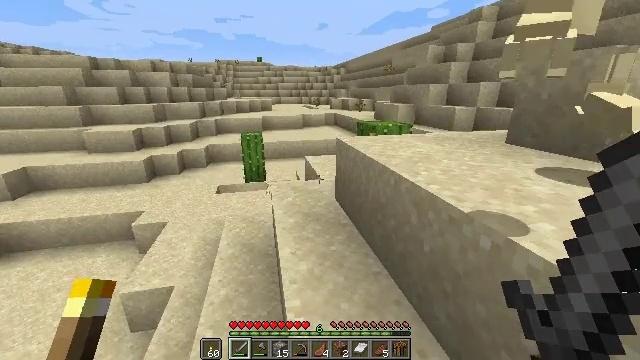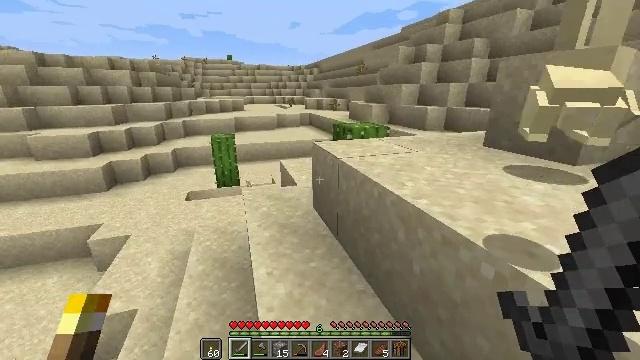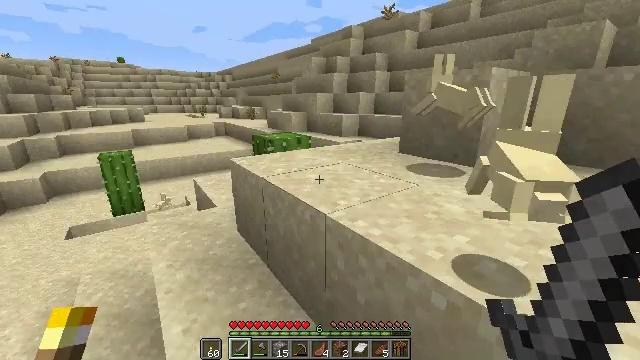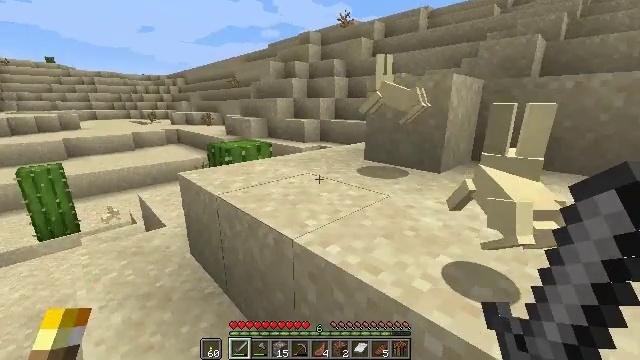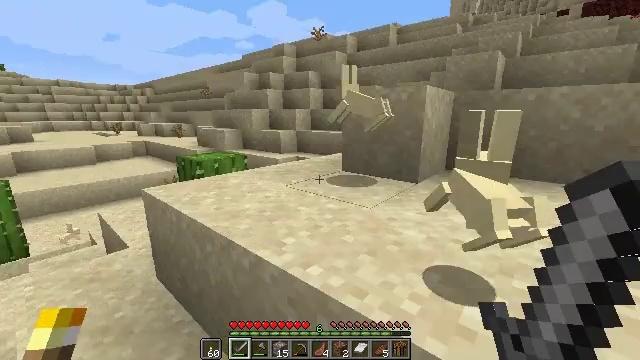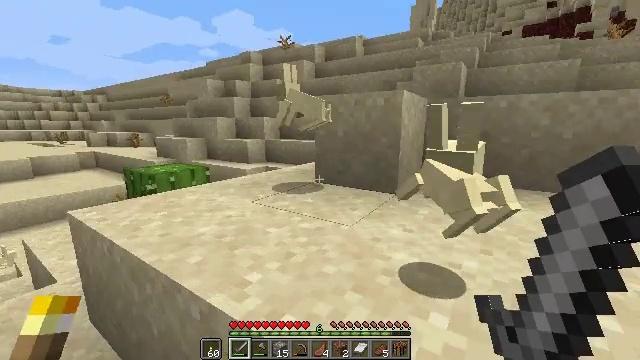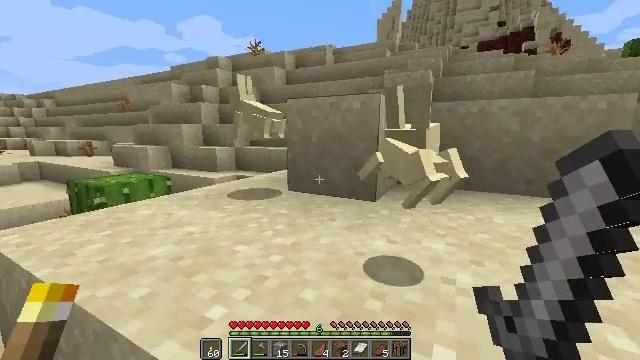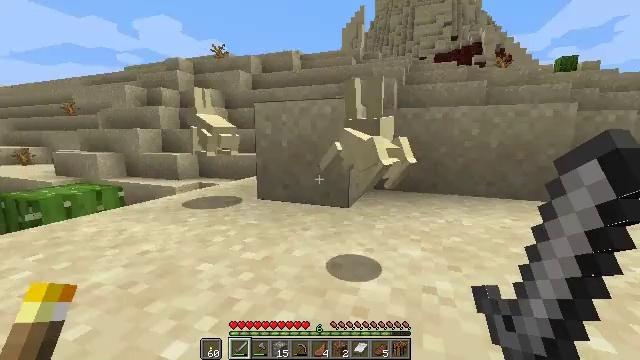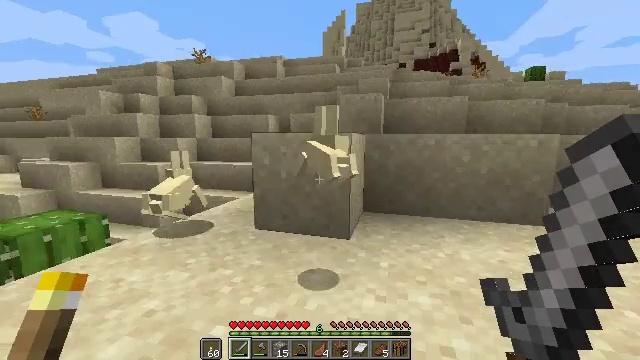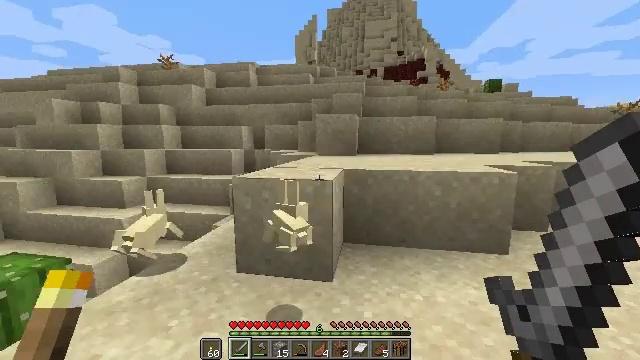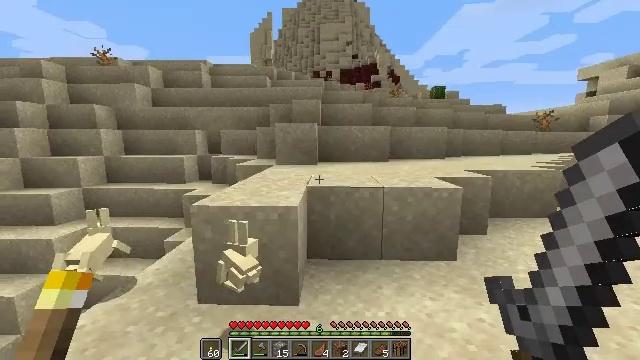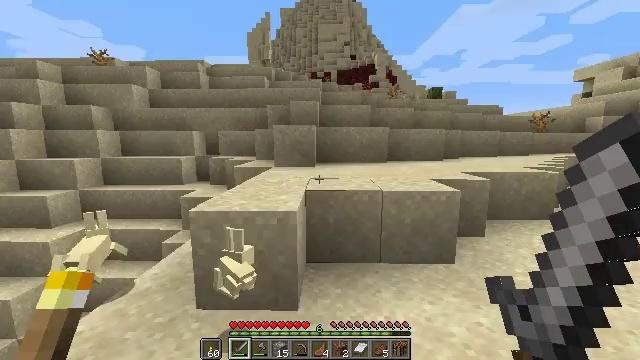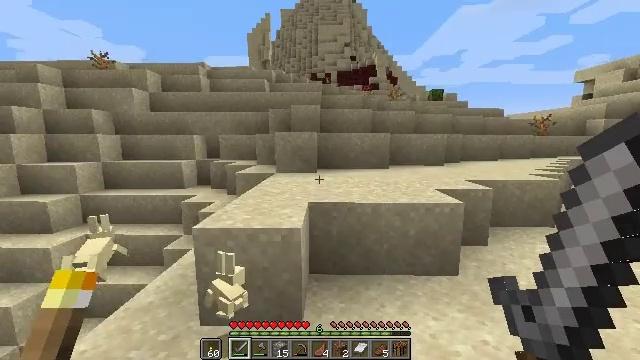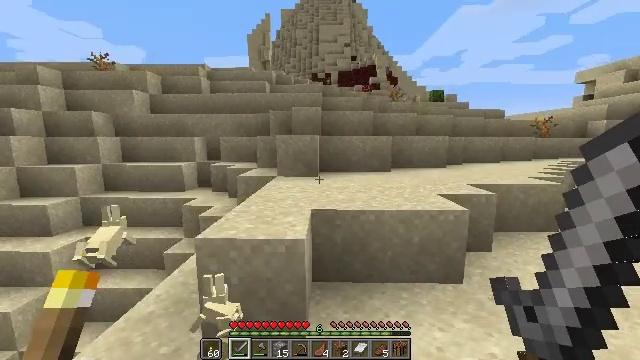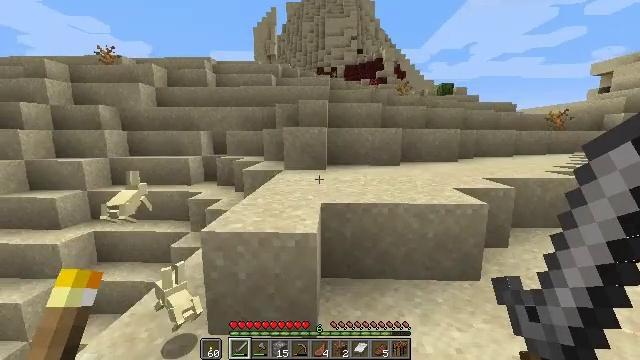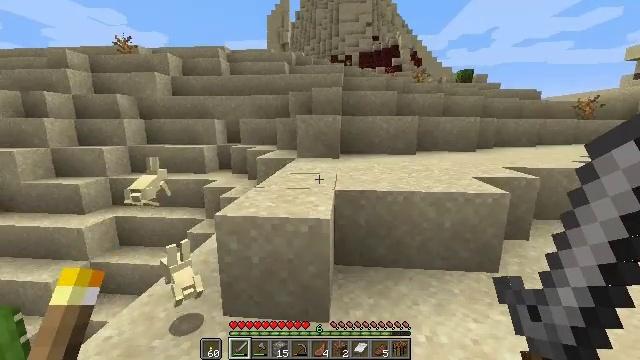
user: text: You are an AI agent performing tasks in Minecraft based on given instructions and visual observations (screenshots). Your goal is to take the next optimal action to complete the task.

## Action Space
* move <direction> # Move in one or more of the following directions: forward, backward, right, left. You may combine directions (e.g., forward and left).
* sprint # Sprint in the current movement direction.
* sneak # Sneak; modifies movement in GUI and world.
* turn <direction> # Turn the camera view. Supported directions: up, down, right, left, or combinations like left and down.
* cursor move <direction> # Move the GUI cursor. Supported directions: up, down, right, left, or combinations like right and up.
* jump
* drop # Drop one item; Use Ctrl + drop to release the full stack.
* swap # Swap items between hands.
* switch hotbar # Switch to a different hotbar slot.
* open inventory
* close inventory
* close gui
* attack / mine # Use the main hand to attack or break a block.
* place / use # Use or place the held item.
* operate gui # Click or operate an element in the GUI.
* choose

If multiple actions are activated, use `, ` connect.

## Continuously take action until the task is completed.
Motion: motion action
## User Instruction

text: Kill the rabbit.
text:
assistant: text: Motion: move forward, turn right
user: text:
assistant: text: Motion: move forward, turn right and up
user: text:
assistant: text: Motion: move forward, turn right and up
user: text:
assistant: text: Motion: move forward, turn right and up
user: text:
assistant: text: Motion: move forward, turn right and up
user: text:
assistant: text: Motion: move forward, turn right and up
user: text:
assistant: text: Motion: move forward, turn right and up
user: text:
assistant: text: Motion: move forward, turn right, jump
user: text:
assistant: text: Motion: move forward, turn right, jump
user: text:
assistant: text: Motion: move forward, turn right, jump
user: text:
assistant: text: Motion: move forward, jump
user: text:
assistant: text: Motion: move forward
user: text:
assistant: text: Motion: move forward
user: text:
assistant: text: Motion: move forward, turn left and down
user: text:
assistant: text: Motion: move forward, turn left and down
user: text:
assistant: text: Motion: move forward, turn left and down
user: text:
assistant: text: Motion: move forward, turn left and down
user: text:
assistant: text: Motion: move forward, turn left and down
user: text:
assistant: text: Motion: move forward, turn left and down
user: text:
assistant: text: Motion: turn left and down
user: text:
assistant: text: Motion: turn left
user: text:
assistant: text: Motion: turn left
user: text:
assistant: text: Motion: turn left
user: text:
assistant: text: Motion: turn left
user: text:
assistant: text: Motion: turn left
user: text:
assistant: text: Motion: no_op
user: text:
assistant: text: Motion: no_op
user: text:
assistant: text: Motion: move forward
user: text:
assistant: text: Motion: move forward
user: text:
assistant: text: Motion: move forward